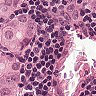
Metastatic tissue present: yes